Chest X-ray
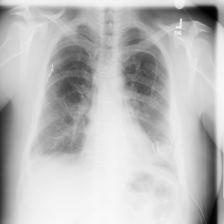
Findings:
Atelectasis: negative
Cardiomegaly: negative
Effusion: negative
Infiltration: positive
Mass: negative
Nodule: negative
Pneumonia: negative
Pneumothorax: positive
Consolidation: negative
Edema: negative
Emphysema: negative
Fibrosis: negative
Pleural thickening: positive
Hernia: negative